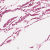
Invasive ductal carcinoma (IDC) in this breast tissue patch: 0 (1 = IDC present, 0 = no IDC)